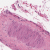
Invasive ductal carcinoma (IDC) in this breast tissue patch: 0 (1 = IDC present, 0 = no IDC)